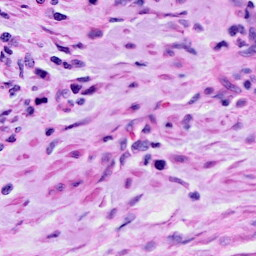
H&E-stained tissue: Cervix